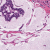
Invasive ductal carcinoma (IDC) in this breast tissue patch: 1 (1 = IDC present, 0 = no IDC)